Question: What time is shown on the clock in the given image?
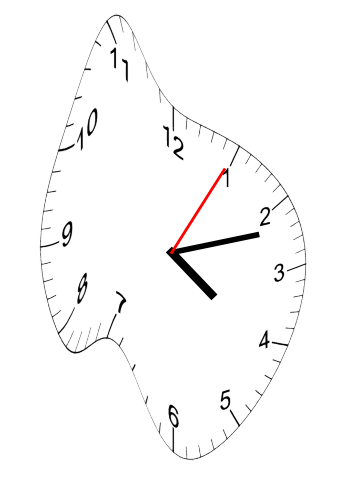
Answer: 04:12:05